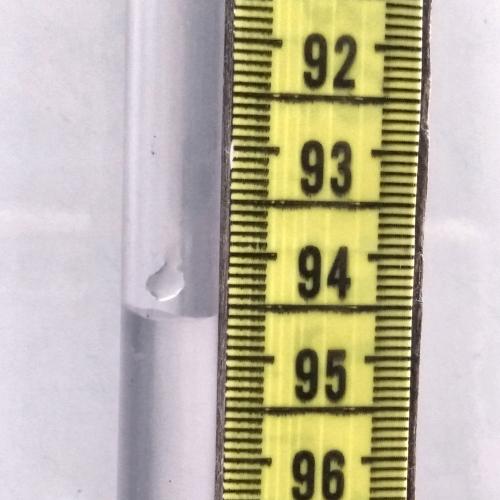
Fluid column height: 94.6 cm